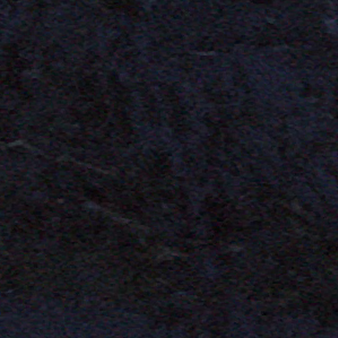
Label: other